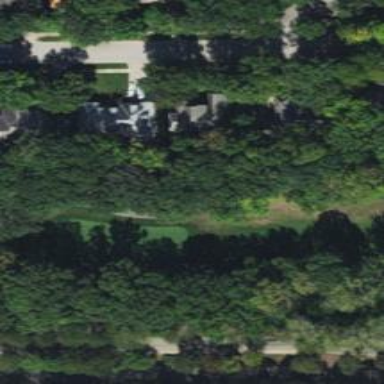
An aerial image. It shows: High-quality path for golf carts on grade 1 tracktype.